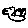
Label: bird